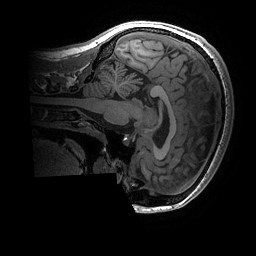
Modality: T1w
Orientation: sagittal
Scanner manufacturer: ge
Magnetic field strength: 3 T
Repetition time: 0.008156 s
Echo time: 0.00318 s